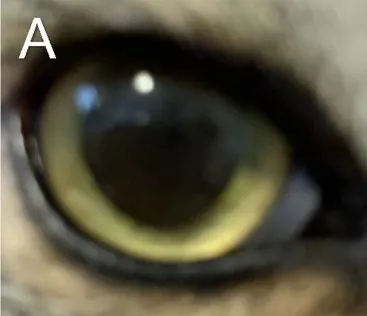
Clinical images of the right eye.
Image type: medical_photograph (other_medical_photograph)